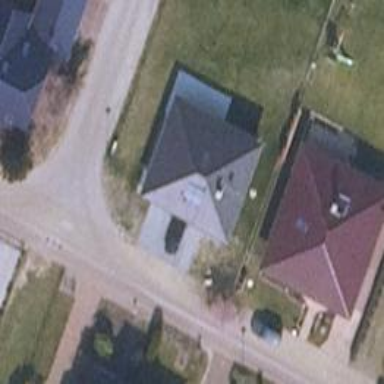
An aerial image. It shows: Building with gray hipped roof.